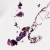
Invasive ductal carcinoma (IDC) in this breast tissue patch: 0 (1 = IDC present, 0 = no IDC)